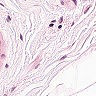
Metastatic tissue present: no